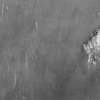
Atmospheric dust classification: not_dusty